Question: Very simple question: How can I remove the vertical gap between the two cells containing the two 'JCheckBox'? I have marked the gap in the picture with a red border.

And here is the code:
'''
import javax.swing.JButton;
import javax.swing.JCheckBox;
import javax.swing.JFrame;
import javax.swing.JPanel;
import net.miginfocom.swing.MigLayout;
public class Main {
public static void main(String[] args) {
JPanel somePanel = new JPanel();
somePanel.setLayout(new MigLayout("insets 0, debug", "", ""));
somePanel.add(new JCheckBox("first option"), "h 20!");
somePanel.add(new JButton("click me"), "spany 2, h 40!, w 60%, wrap");
somePanel.add(new JCheckBox("option two"), "h 20!");
JFrame frame = new JFrame();
frame.setContentPane(somePanel);
frame.pack();
frame.setVisible(true);
}
}
'''
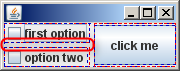
Answer: Minimum gaps are defined in either in the row/column constraints if they should be applied between particular rows/columns only:
'''
new MigLayout("insets 0, debug", "", "[]0[]"));
'''
(wondering a bit that this didn't work for you? It's fine here :)
or in the layoutContraints if they should be applied between all rows:
'''
new MigLayout("insets 0, gapy 0, debug"));
'''
BTW: layout "coding" should follow the same rules as all coding, f.i. DRY :-) In particular, my rule is to not repeat component constraints if you can achieve the goal with layout/row constraints. In the example you can get rid of all component constraints except the spanning by:
'''
somePanel.setLayout(new MigLayout("insets 0, debug, wrap 2",
"[][60%, fill]", "[20!, fill]0"));
somePanel.add(new JCheckBox("first option"));
somePanel.add(new JButton("click me"), "spany 2");
somePanel.add(new JCheckBox("option two"));
'''